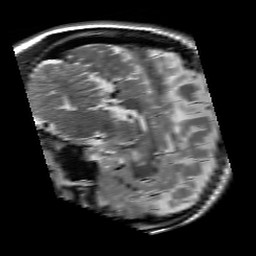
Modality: T2w
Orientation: sagittal
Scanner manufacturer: siemens
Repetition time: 3.9 s
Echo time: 0.076 s